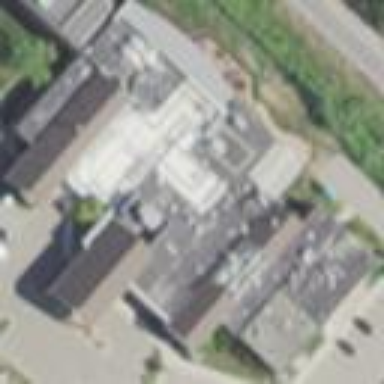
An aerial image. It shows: Clinic building providing healthcare services.